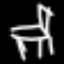
Label: chair